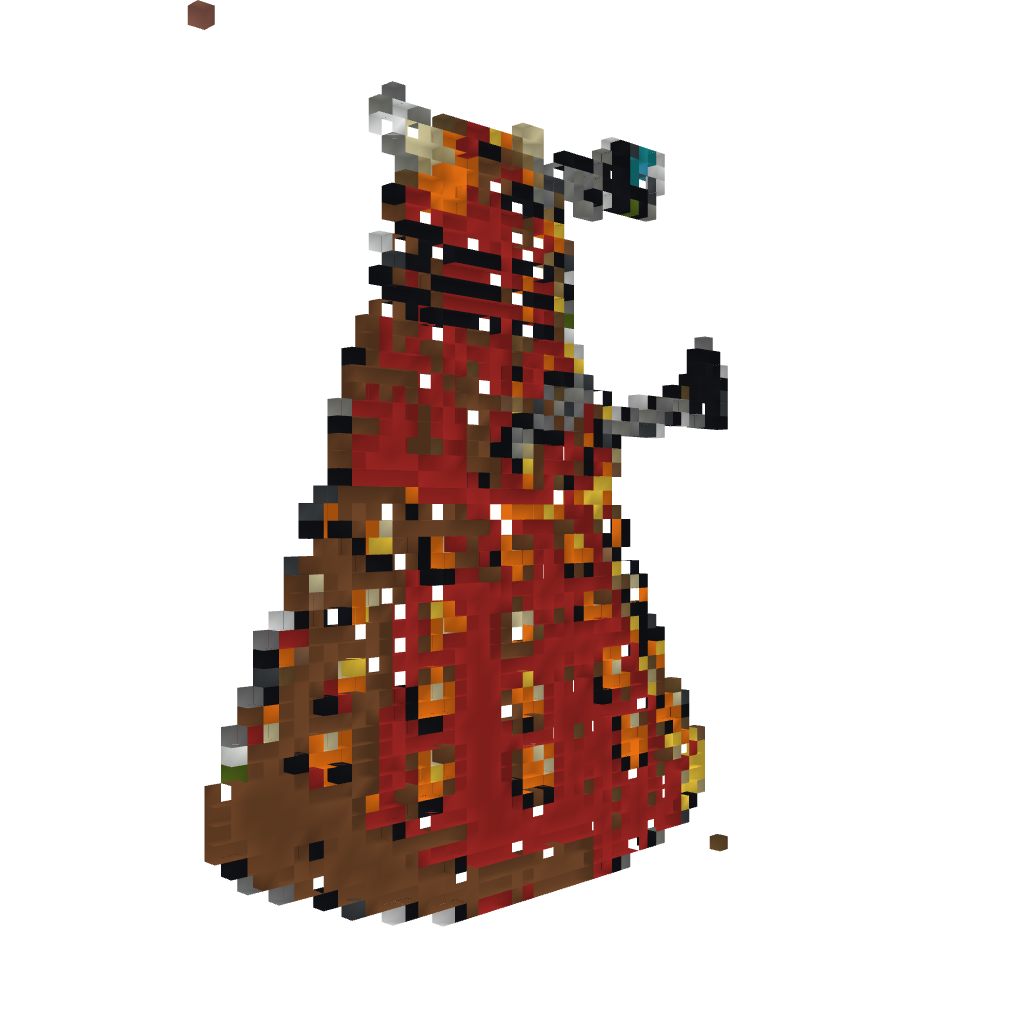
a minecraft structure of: Dalek Pixel Art